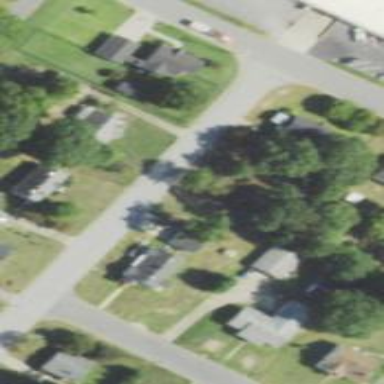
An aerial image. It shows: Alley designated for service vehicles.